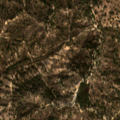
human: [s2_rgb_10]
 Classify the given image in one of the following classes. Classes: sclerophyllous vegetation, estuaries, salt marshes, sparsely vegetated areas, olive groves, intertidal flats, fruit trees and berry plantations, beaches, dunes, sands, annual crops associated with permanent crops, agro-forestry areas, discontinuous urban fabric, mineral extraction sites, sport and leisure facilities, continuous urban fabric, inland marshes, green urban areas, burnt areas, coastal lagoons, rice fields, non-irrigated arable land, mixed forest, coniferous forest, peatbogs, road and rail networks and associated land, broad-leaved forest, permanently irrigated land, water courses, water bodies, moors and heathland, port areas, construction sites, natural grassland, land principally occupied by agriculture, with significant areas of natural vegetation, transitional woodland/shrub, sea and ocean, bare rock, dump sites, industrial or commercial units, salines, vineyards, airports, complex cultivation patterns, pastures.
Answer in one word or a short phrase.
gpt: agro-forestry areas, broad-leaved forest, mixed forest